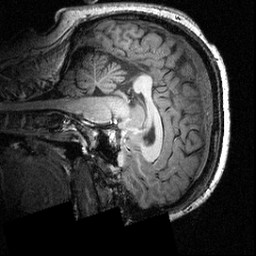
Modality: T1w
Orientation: sagittal
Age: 23
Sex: male
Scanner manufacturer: siemens
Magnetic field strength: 3.951 T
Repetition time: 1.5 s
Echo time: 0.00335 s